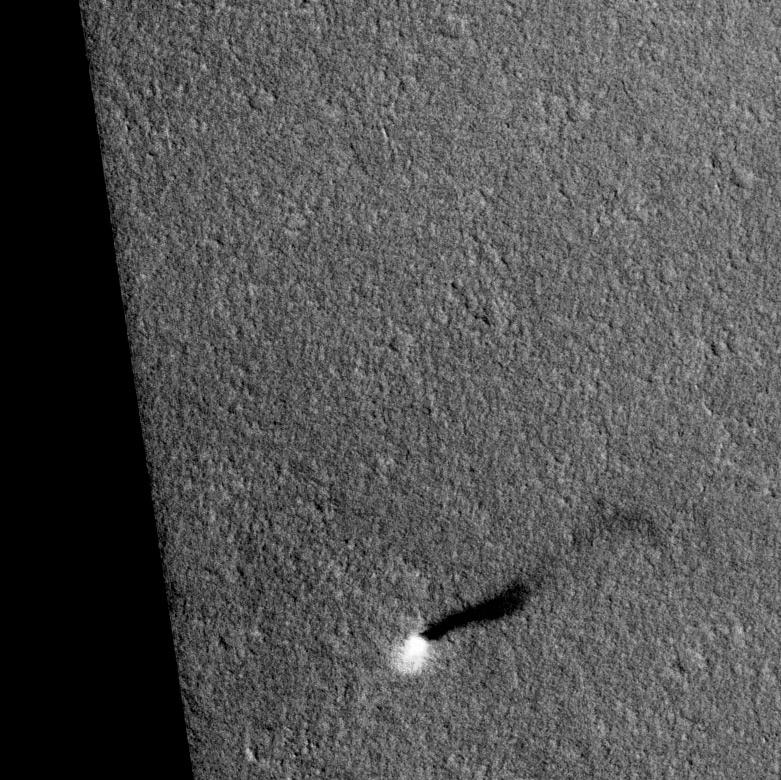
Label: dustdevil